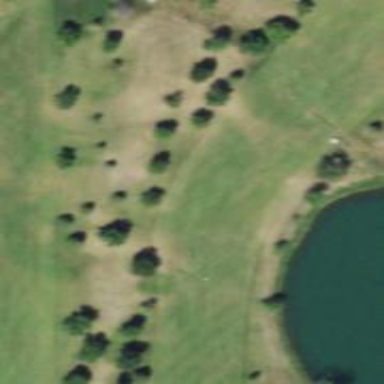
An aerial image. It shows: Golf hole.